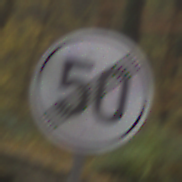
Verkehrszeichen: EndeGeschwindigkeit50
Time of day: MorningAfternoon
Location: Outdoor (Nature)
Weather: Overcast
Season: Autumn
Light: Natural